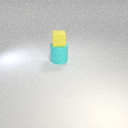
large cyan rubber cylinder below small yellow rubber cube